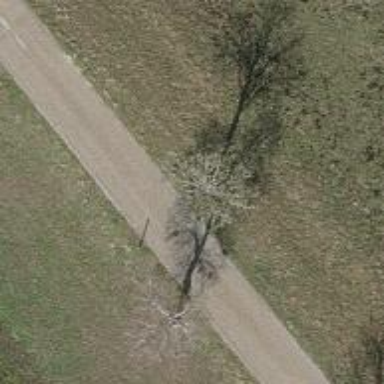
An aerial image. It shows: Broadleaved tree in natural setting.